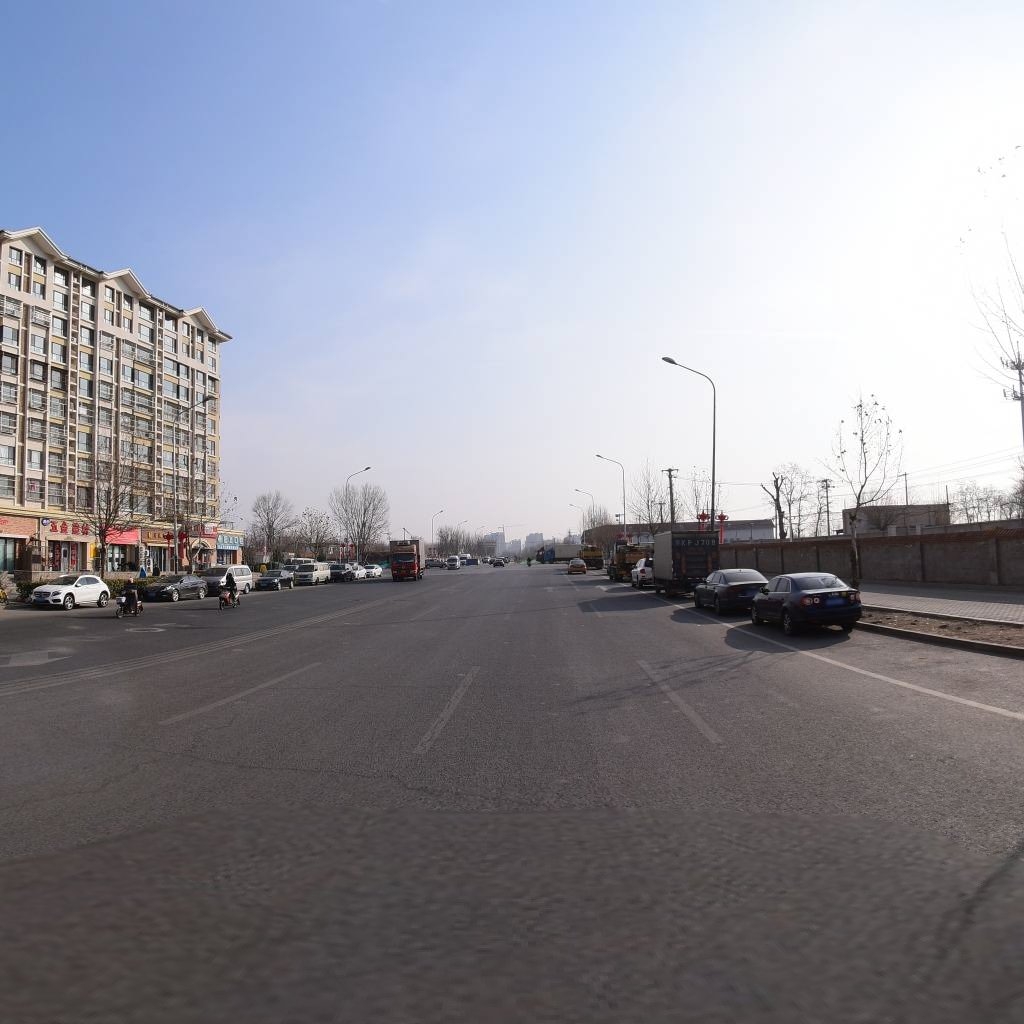
Region: Chaoyang
Road damage annotations: transverse crack, longitudinal crack, transverse crack